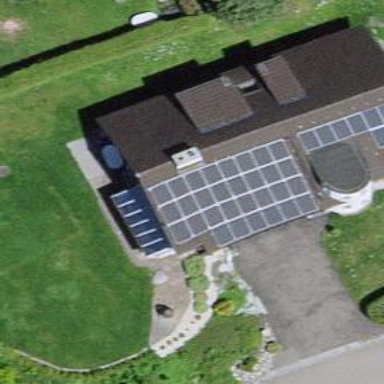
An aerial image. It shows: Small solar photovoltaic panel generator is producing electricity.